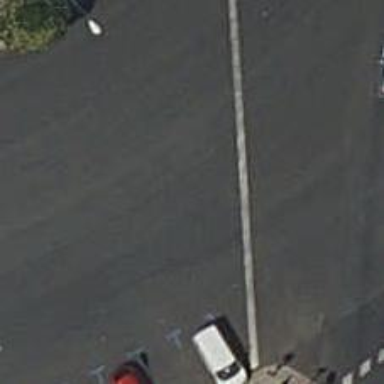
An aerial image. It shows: Road with traffic signals.